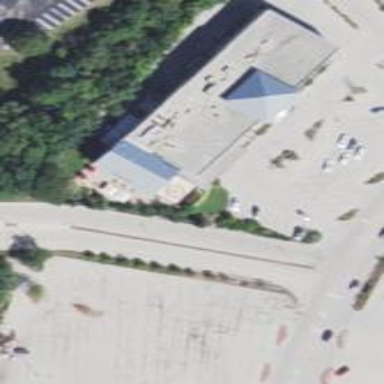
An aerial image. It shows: Building with bowling alley inside.